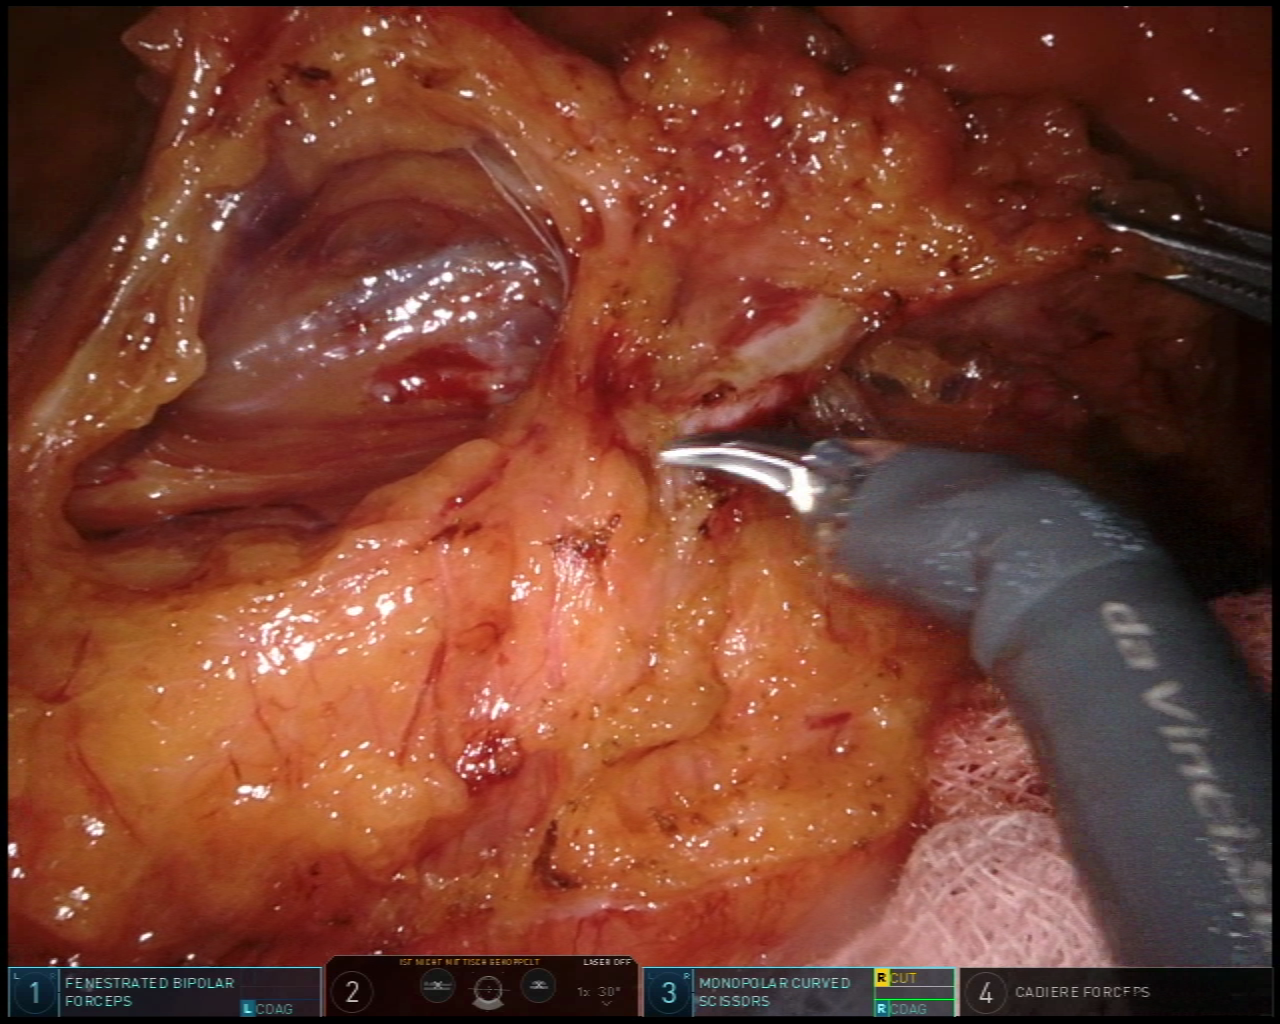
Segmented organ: ureter
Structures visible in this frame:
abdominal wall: no
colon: no
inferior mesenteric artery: no
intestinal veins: no
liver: no
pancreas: no
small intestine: no
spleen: no
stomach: no
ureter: yes
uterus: no
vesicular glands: no